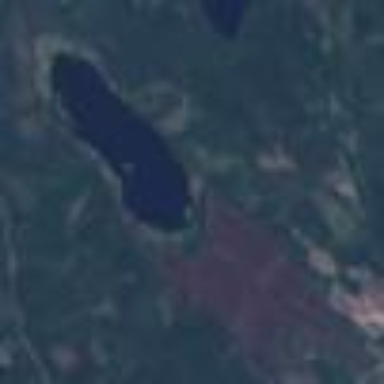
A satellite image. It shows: Bog wetland.